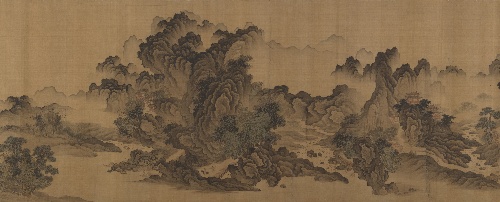
Title: 清  佚名  倣郭熙  溪山無盡圖  卷|Streams and Mountains Without End
Artist: Unidentified artist|Guo Xi
Artist bio: |Chinese, ca. 1000–ca. 1090
Date: 17th century
Object type: Handscroll
Classification: Paintings
Medium: Handscroll; ink and color on silk
Culture: China
Period: Qing dynasty (1644–1911)
Dimensions: 11 3/16 x 76 3/8 in. (28.4 x 194 cm)
Department: Asian Art
Credit line: From the Collection of A. W. Bahr, Purchase, Fletcher Fund, 1947
Accession year: 1947
Repository: Metropolitan Museum of Art, New York, NY
Tags: Landscapes|Streams|Mountains